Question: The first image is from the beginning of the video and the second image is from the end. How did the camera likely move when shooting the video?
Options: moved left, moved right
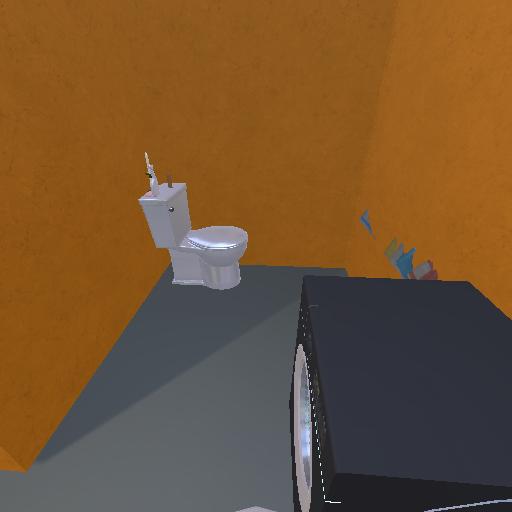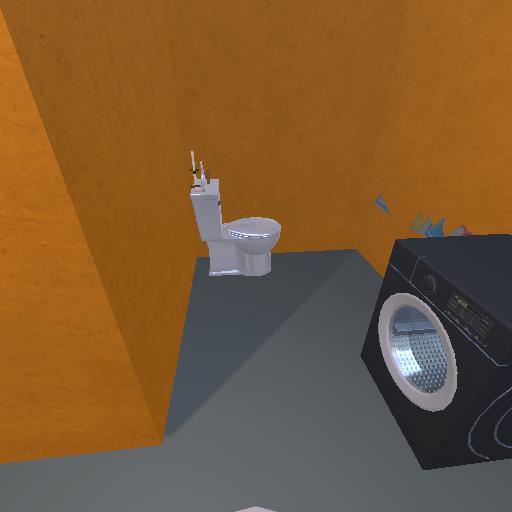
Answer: moved left